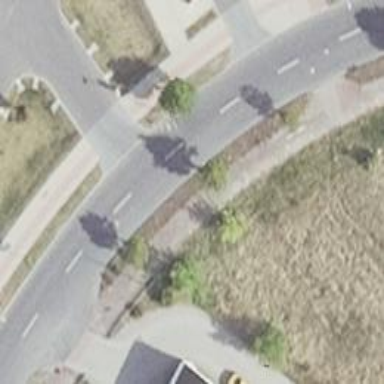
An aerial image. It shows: Residential road with asphalt surface. It includes cycle track.